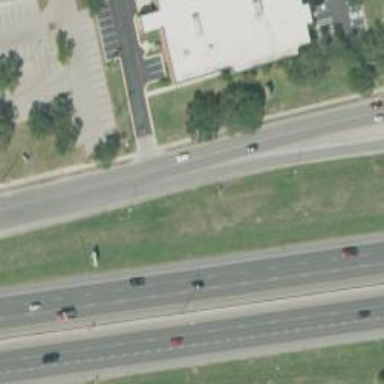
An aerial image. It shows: Secondary road with frontage road alongside.